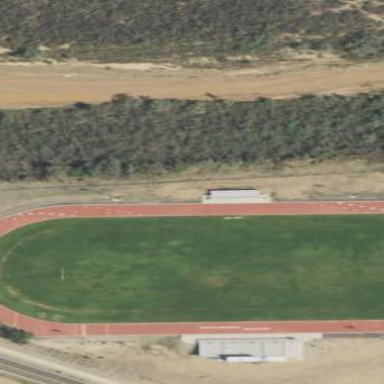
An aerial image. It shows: Athletics pitch designated for leisure land.